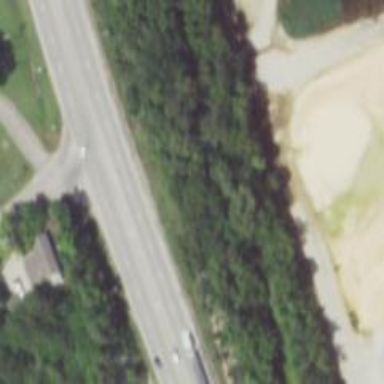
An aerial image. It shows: Expressway with asphalt surface categorized as trunk highway.